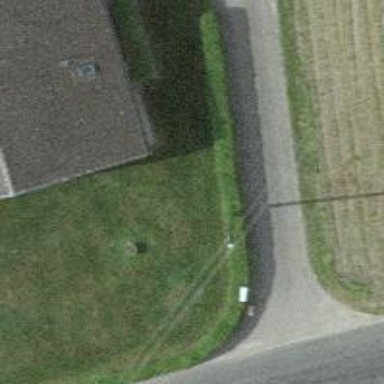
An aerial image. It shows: Power pole.